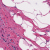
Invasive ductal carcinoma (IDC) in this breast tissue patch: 0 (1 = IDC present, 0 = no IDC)